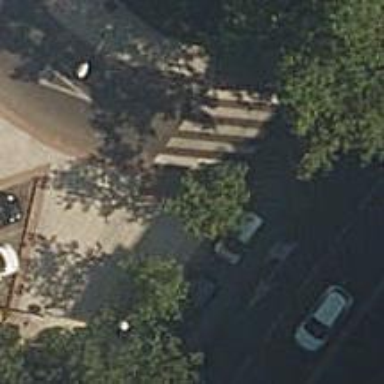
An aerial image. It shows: Uncontrolled zebra crossing on the road.